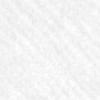
Label: no_change